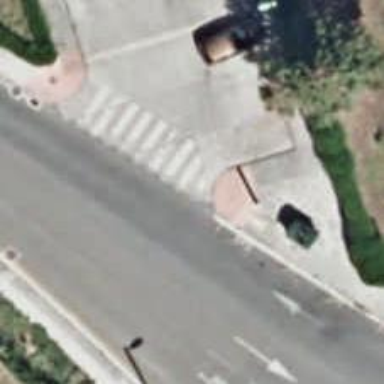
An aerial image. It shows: Kerb barrier.